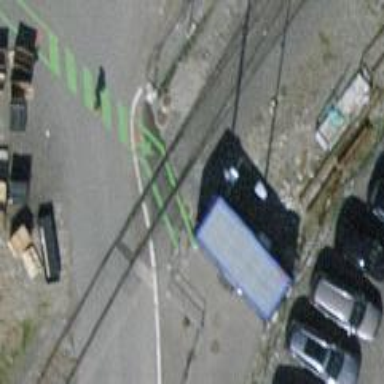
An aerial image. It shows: Railway switch.